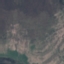
Label: HerbaceousVegetation